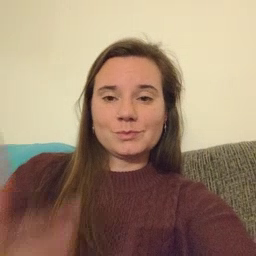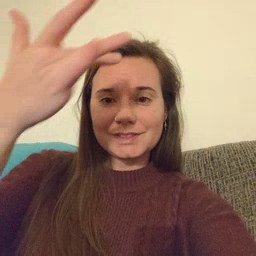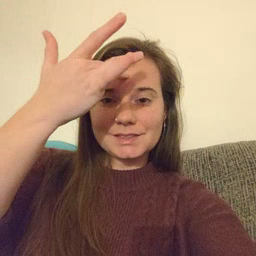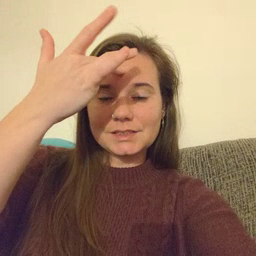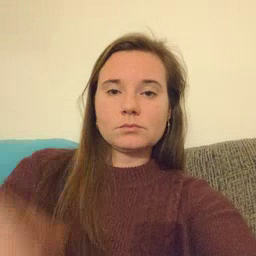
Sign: sick